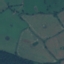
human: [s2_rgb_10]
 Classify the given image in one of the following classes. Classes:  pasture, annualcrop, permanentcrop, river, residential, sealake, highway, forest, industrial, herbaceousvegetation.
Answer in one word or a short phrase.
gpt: Pasture